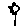
Label: flower